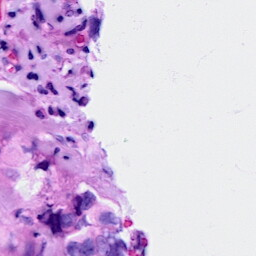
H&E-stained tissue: Breast